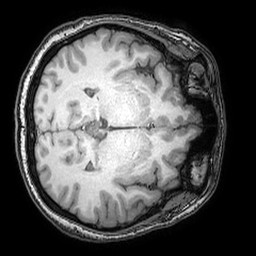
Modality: T1w
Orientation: axial
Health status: ill
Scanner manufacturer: philips
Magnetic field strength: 3 T
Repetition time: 0.007 s
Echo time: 0.0035 s